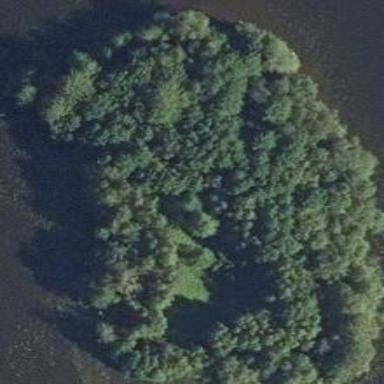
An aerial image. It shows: Islet.